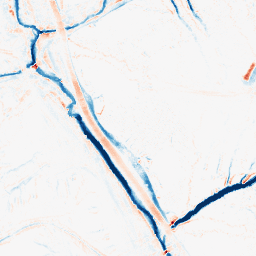
Category: morphological
Decomposition family: morphological
Decomposition parameters: operation: average
size: 5
Upsampling method: bicubic_3x
Upsampling parameters: scale: 3
Upsampling scale: 3